Question: I need to parse an arff file like the following without using any external libraries. I am not sure how I can related the attributes to the numerical values. Like how can I say the first numerical value in each row is the age while the second one is the sex? Can you also link me to some python codes which are for parsing similar scenarios?
'''
@relation cleveland-14-heart-disease
@attribute 'age' real
@attribute 'sex' { female, male}
@attribute 'cp' { typ_angina, asympt, non_anginal, atyp_angina}
@attribute 'trestbps' real
@attribute 'chol' real
@attribute 'fbs' { t, f}
@attribute 'restecg' { left_vent_hyper, normal, st_t_wave_abnormality}
@attribute 'thalach' real
@attribute 'exang' { no, yes}
@attribute 'oldpeak' real
@attribute 'slope' { up, flat, down}
@attribute 'ca' real
@attribute 'thal' { fixed_defect, normal, reversable_defect}
@attribute 'class' { negative, positive}
@data
63,male,typ_angina,145,233,t,left_vent_hyper,150,no,2.3,down,0,fixed_defect,negative
37,male,non_anginal,130,250,f,normal,187,no,3.5,down,0,normal,negative
41,female,atyp_angina,130,204,f,left_vent_hyper,172,no,1.4,up,0,normal,negative
56,male,atyp_angina,120,236,f,normal,178,no,0.8,up,0,normal,negative
57,female,asympt,120,354,f,normal,163,yes,0.6,up,0,normal,negative
57,male,asympt,140,192,f,normal,148,no,0.4,flat,0,fixed_defect,negative
56,female,atyp_angina,140,294,f,left_vent_hyper,153,no,1.3,flat,0,normal,negative
44,male,atyp_angina,120,263,f,normal,173,no,0,up,0,reversable_defect,negative
52,male,non_anginal,172,199,t,normal,162,no,0.5,up,0,reversable_defect,negative
'''
Here's a sample code I have written:
'''
arr=[]
arff_file = open("heart_train.arff")
count=0
for line in arff_file:
count+=1
#line=line.strip("
")
#line=line.split(',')
if not (line.startswith("@")):
if not (line.startswith("%")):
line=line.strip("
")
line=line.split(',')
arr.append(line)
print(arr[1:30])
'''
However the output is very different than I expect it to be:
'''
[['37', 'male', 'non_anginal', '130', '250', 'f', 'normal', '187', 'no', '3.5', 'down', '0', 'normal', 'negative'], ['41', 'female', 'atyp_angina', '130', '204', 'f', 'left_vent_hyper', '172', 'no', '1.4', 'up', '0', 'normal', 'negative'], ['56', 'male', 'atyp_angina', '120', '236', 'f', 'normal', '178', 'no', '0.8', 'up', '0', 'normal', 'negative'], ['57', 'female', 'asympt', '120', '354', 'f', 'normal', '163', 'yes', '0.6', 'up', '0', 'normal', 'negative'], ['57', 'male', 'asympt', '140', '192', 'f', 'normal', '148', 'no', '0.4', 'flat', '0', 'fixed_defect', 'negative'], ['56', 'female', 'atyp_angina', '140', '294', 'f', 'left_vent_hyper', '153', 'no', '1.3', 'flat', '0', 'normal', 'negative'], ['44', 'male', 'atyp_angina', '120', '263', 'f', 'normal', '173', 'no', '0', 'up', '0', 'reversable_defect', 'negative'], ['52', 'male', 'non_anginal', '172', '199', 't', 'normal', '162', 'no', '0.5', 'up', '0', 'reversable_defect', 'negative'], ['57', 'male', 'non_anginal', '150', '168', 'f', 'normal', '174', 'no', '1.6', 'up', '0', 'normal', 'negative'], ['54', 'male', 'asympt', '140', '239', 'f', 'normal', '160', 'no', '1.2', 'up', '0', 'normal', 'negative'], ['48', 'female', 'non_anginal', '130', '275', 'f', 'normal', '139', 'no', '0.2', 'up', '0', 'normal', 'negative'], ['49', 'male', 'atyp_angina', '130', '266', 'f', 'normal', '171', 'no', '0.6', 'up', '0', 'normal', 'negative'], ['64', 'male', 'typ_angina', '110', '211', 'f', 'left_vent_hyper', '144', 'yes', '1.8', 'flat', '0', 'normal', 'negative'], ['58', 'female', 'typ_angina', '150', '283', 't', 'left_vent_hyper', '162', 'no', '1', 'up', '0', 'normal', 'negative'], ['50', 'female', 'non_anginal', '120', '219', 'f', 'normal', '158', 'no', '1.6', 'flat', '0', 'normal', 'negative'], ['58', 'female', 'non_anginal', '120', '340', 'f', 'normal', '172', 'no', '0', 'up', '0', 'normal', 'negative'], ['66', 'female', 'typ_angina', '150', '226', 'f', 'normal', '114', 'no', '2.6', 'down', '0', 'normal', 'negative'], ['43', 'male', 'asympt', '150', '247', 'f', 'normal', '171', 'no', '1.5', 'up', '0', 'normal', 'negative'], ['69', 'female', 'typ_angina', '140', '239', 'f', 'normal', '151', 'no', '1.8', 'up', '2', 'normal', 'negative'], ['59', 'male', 'asympt', '135', '234', 'f', 'normal', '161', 'no', '0.5', 'flat', '0', 'reversable_defect', 'negative'], ['44', 'male', 'non_anginal', '130', '233', 'f', 'normal', '179', 'yes', '0.4', 'up', '0', 'normal', 'negative'], ['42', 'male', 'asympt', '140', '226', 'f', 'normal', '178', 'no', '0', 'up', '0', 'normal', 'negative'], ['61', 'male', 'non_anginal', '150', '243', 't', 'normal', '137', 'yes', '1', 'flat', '0', 'normal', 'negative'], ['40', 'male', 'typ_angina', '140', '199', 'f', 'normal', '178', 'yes', '1.4', 'up', '0', 'reversable_defect', 'negative'], ['71', 'female', 'atyp_angina', '160', '302', 'f', 'normal', '162', 'no', '0.4', 'up', '2', 'normal', 'negative'], ['59', 'male', 'non_anginal', '150', '212', 't', 'normal', '157', 'no', '1.6', 'up', '0', 'normal', 'negative'], ['51', 'male', 'non_anginal', '110', '175', 'f', 'normal', '123', 'no', '0.6', 'up', '0', 'normal', 'negative'], ['65', 'female', 'non_anginal', '140', '417', 't', 'left_vent_hyper', '157', 'no', '0.8', 'up', '1', 'normal', 'negative'], ['53', 'male', 'non_anginal', '130', '197', 't', 'left_vent_hyper', '152', 'no', '1.2', 'down', '0', 'normal', 'negative']]
'''
Do you know how can I get output like the following created by arff library( from Weka)?

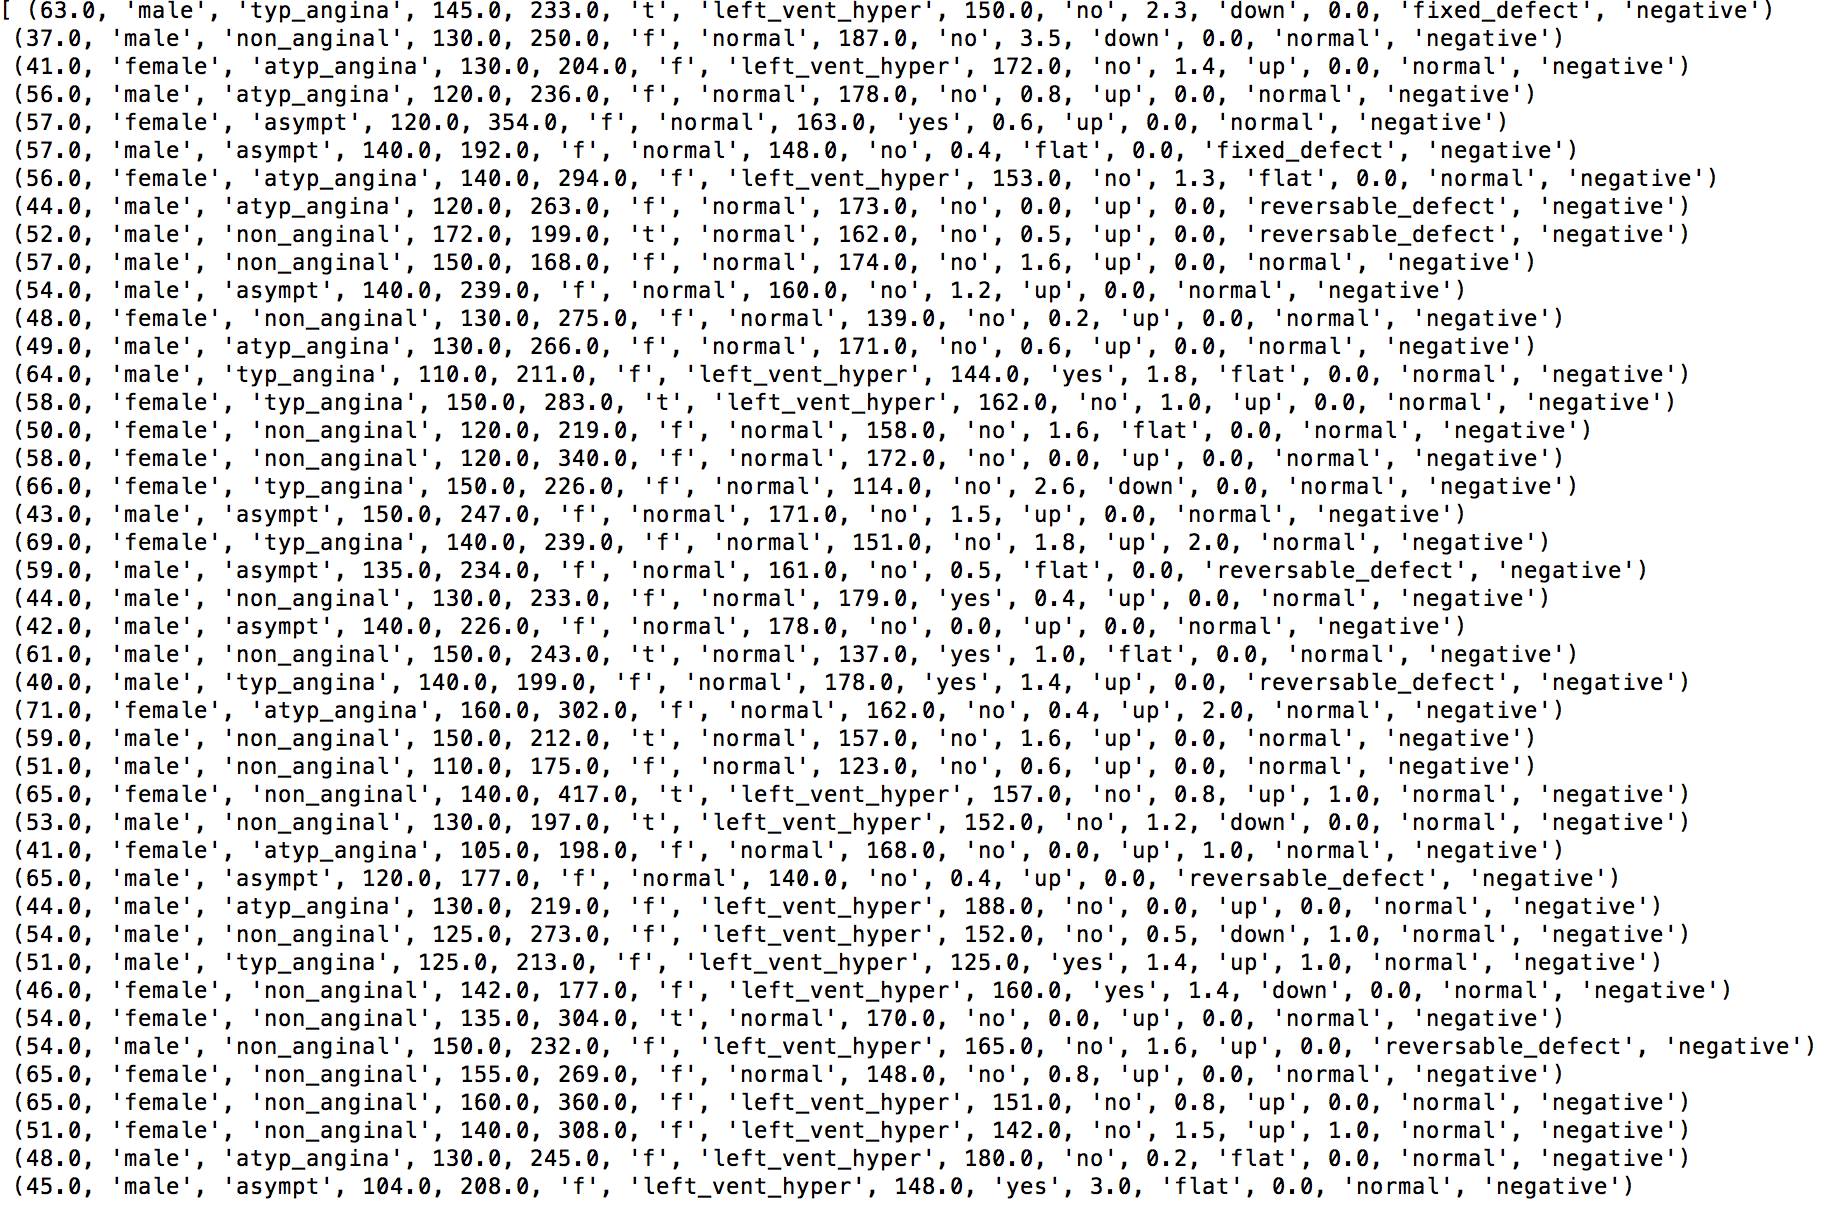
Answer: You say "no external libraries", but can you at least cut-and-paste into your own code? You may find <URL>.
You may find this format reference useful: <URL>
Just for fun, I wrote my own .arrf parser; it's almost as long as the WEKA code, but should be more readable - just six functions, a dispatch table, and a very modular class. You can iterate over a class instance to get each data row as a namedtuple.
See what you think:
'''
from collections import namedtuple
from keyword import iskeyword
import re
def NotDone(msg):
raise NotImplemented(msg)
def nominal(spec):
"""
Create an ARFF nominal (enumerated) data type
"""
spec = spec.lstrip("{ ").rstrip("} ")
good_values = set(val.strip() for val in spec.split(","))
def fn(s):
s = s.strip()
if s in good_values:
return s
else:
raise ValueError("'{}' is not a recognized value".format(s))
# patch docstring
fn.__name__ = "nominal"
fn.__doc__ = """
ARFF nominal (enumerated) data type
Legal values are {}
""".format(sorted(good_values))
return fn
def numeric(s):
"""
Convert string to int or float
"""
try:
return int(s)
except ValueError:
return float(s)
field_maker = {
"date": (lambda spec: NotDone("date data type not implemented")),
"integer": (lambda spec: int),
"nominal": (lambda spec: nominal(spec)),
"numeric": (lambda spec: numeric),
"string": (lambda spec: str),
"real": (lambda spec: float),
"relational": (lambda spec: NotDone("relational data type not implemented")),
}
def file_lines(fname):
# lazy file reader; ensures file is closed when done,
# returns lines without trailing spaces or newline
with open(fname) as inf:
for line in inf:
yield line.rstrip()
def no_data_yet(*items):
raise ValueError("AarfRow not fully defined (haven't seen a @data directive yet)")
def make_field_name(s):
"""
Mangle string to make it a valid Python identifier
"""
s = s.lower() # force to lowercase
s = "_".join(re.findall("[a-z0-9]+", s)) # strip all invalid chars; join what's left with "_"
if iskeyword(s) or re.match("[0-9]", s): # if the result is a keyword or starts with a digit
s = "f_"+s # make it a safe field name
return s
class ArffReader:
line_types = ["blank", "comment", "relation", "attribute", "data"]
def __init__(self, fname):
# get input file
self.fname = fname
self.lines = file_lines(fname)
# prepare to read file header
self.relation = '(not specified)'
self.data_names = []
self.data_types = []
self.dtype = no_data_yet
# read file header
line_tests = [
(getattr(self, "line_is_{}".format(item)), getattr(self, "line_do_{}".format(item)))
for item in self.__class__.line_types
]
for line in self.lines:
for is_, do in line_tests:
if is_(line):
done = do(line)
break
if done:
break
# use header fields to build data type (and make it print as requested)
class ArffRow(namedtuple('ArffRow', self.data_names)):
__slots__ = ()
def __str__(self):
items = (getattr(self, field) for field in self._fields)
return "({})".format(", ".join(repr(it) for it in items))
self.dtype = ArffRow
#
# figure out input-line type
#
def line_is_blank(self, line):
return not line
def line_is_comment(self, line):
return line.lower().startswith('%')
def line_is_relation(self, line):
return line.lower().startswith('@relation')
def line_is_attribute(self, line):
return line.lower().startswith('@attribute')
def line_is_data(self, line):
return line.lower().startswith('@data')
#
# handle input-line type
#
def line_do_blank(self, line):
pass
def line_do_comment(self, line):
pass
def line_do_relation(self, line):
self.relation = line[10:].strip()
def line_do_attribute(self, line):
m = re.match(
"^@attribute" # line starts with '@attribute'
"\s+" #
"(" # name is one of:
"(?:'[^']+')" # ' string in single-quotes '
"|(?:"[^"]+")" # " string in double-quotes "
"|(?:[^ '"]+)" # single_word_string (no spaces)
")" #
"\s+" #
"(" # type is one of:
"(?:{[^}]+})" # { set, of, nominal, values }
"|(?:\w+)" # datatype
")" #
"\s*" #
"(" # spec string
".*" # anything to end of line
")$", #
line, flags=re.I) # case-insensitive
if m:
name, type_, spec = m.groups()
self.data_names.append(make_field_name(name))
if type_[0] == '{':
type_, spec = 'nominal', type_
self.data_types.append(field_maker<URL>
else:
raise ValueError("failed parsing attribute line '{}'".format(line))
def line_do_data(self, line):
return True # flag end of header
#
# make the class iterable
#
def __iter__(self):
return self
def next(self):
"""
Return one data row at a time
"""
data = next(self.lines).split(',')
return self.dtype(*(fn(dat) for fn,dat in zip(self.data_types, data)))
'''
and it can be used as
'''
for row in ArffReader('mydata.arff'):
print(row)
'''
which results in
'''
(63.0, 'male', 'typ_angina', 145.0, 233.0, 't', 'left_vent_hyper', 150.0, 'no', 2.3, 'down', 0.0, 'fixed_defect', 'negative')
(37.0, 'male', 'non_anginal', 130.0, 250.0, 'f', 'normal', 187.0, 'no', 3.5, 'down', 0.0, 'normal', 'negative')
(41.0, 'female', 'atyp_angina', 130.0, 204.0, 'f', 'left_vent_hyper', 172.0, 'no', 1.4, 'up', 0.0, 'normal', 'negative')
(56.0, 'male', 'atyp_angina', 120.0, 236.0, 'f', 'normal', 178.0, 'no', 0.8, 'up', 0.0, 'normal', 'negative')
(57.0, 'female', 'asympt', 120.0, 354.0, 'f', 'normal', 163.0, 'yes', 0.6, 'up', 0.0, 'normal', 'negative')
(57.0, 'male', 'asympt', 140.0, 192.0, 'f', 'normal', 148.0, 'no', 0.4, 'flat', 0.0, 'fixed_defect', 'negative')
(56.0, 'female', 'atyp_angina', 140.0, 294.0, 'f', 'left_vent_hyper', 153.0, 'no', 1.3, 'flat', 0.0, 'normal', 'negative')
(44.0, 'male', 'atyp_angina', 120.0, 263.0, 'f', 'normal', 173.0, 'no', 0.0, 'up', 0.0, 'reversable_defect', 'negative')
(52.0, 'male', 'non_anginal', 172.0, 199.0, 't', 'normal', 162.0, 'no', 0.5, 'up', 0.0, 'reversable_defect', 'negative')
'''
The fields are also addressable by name, ie
'''
for patient in ArffReader('mydata.arff'):
print("{} year old {}".format(patient.age, patient.sex))
'''
which gives
'''
63.0 year old male
37.0 year old male
41.0 year old female
56.0 year old male
57.0 year old female
57.0 year old male
56.0 year old female
44.0 year old male
52.0 year old male
'''
and you can see the file names by
'''
>>> print(repr(patient))
ArffRow(age=63.0, sex='male', cp='typ_angina', trestbps=145.0, chol=233.0, fbs='t', restecg='left_vent_hyper', thalach=150.0, exang='no', oldpeak=2.3, slope='down', ca=0.0, thal='fixed_defect', f_class='negative')
'''
Field names are as per the ARFF header, forced lowercase (and in the case of 'class' prepended with 'f_' because 'class' is a Python keyword hence not usable as a field name).